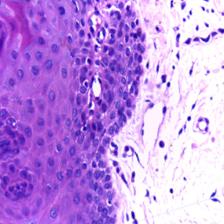
Diagnosis: Normal